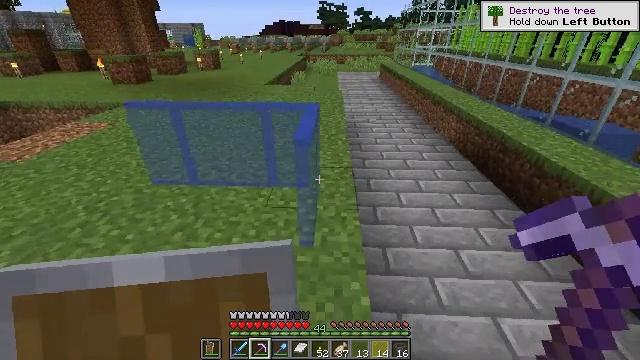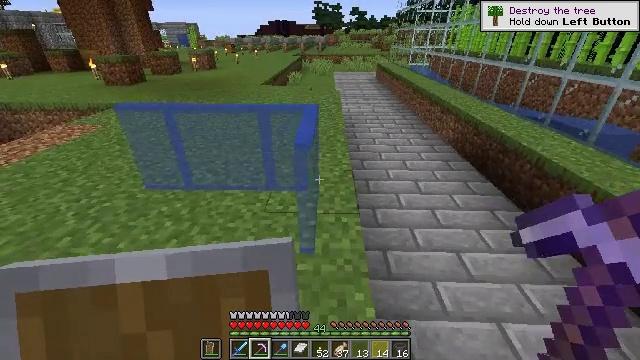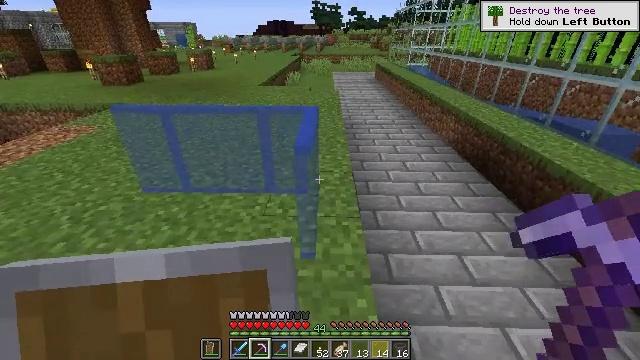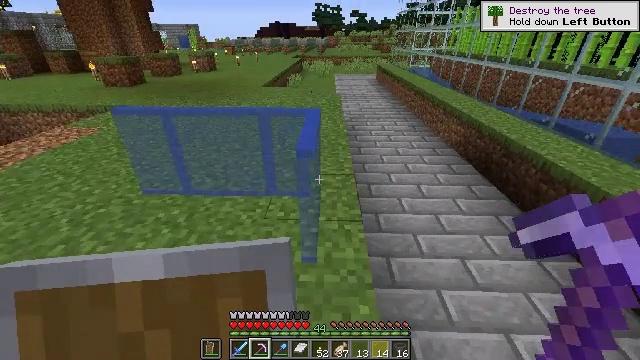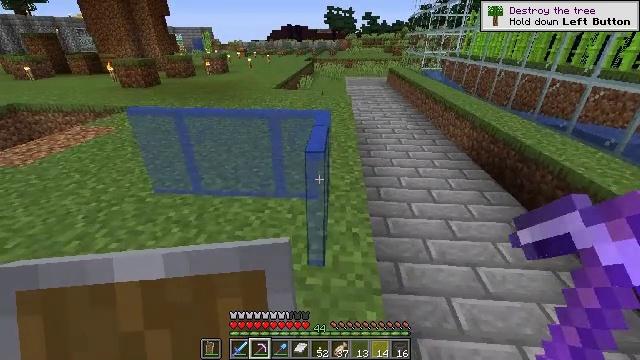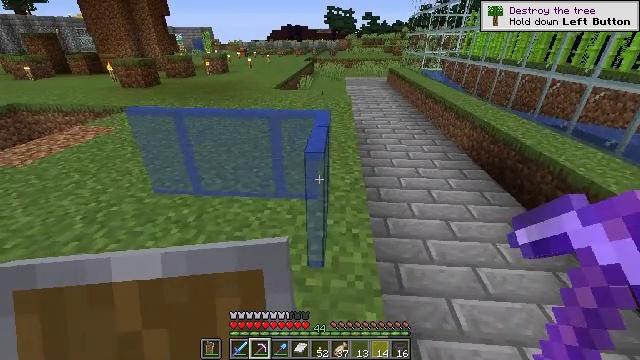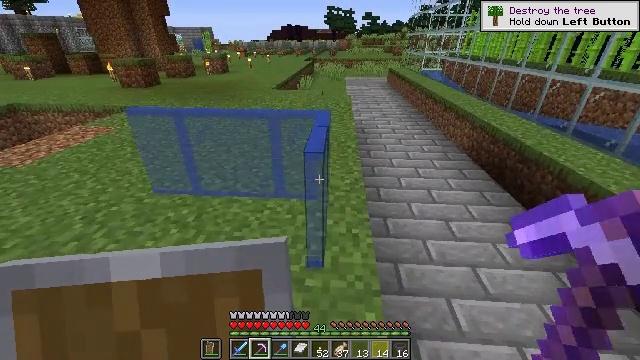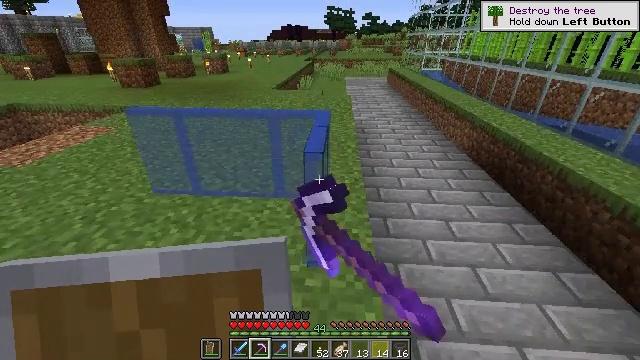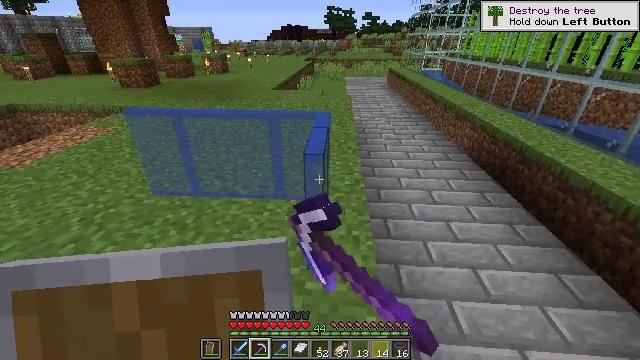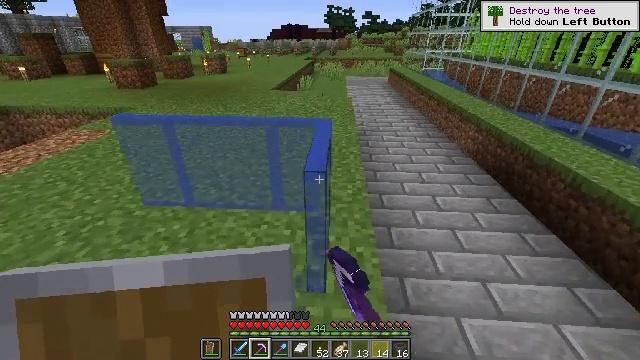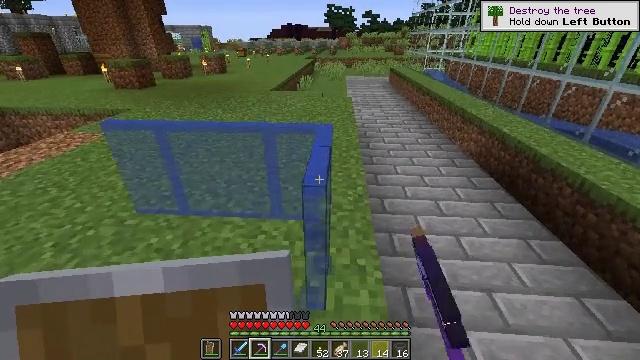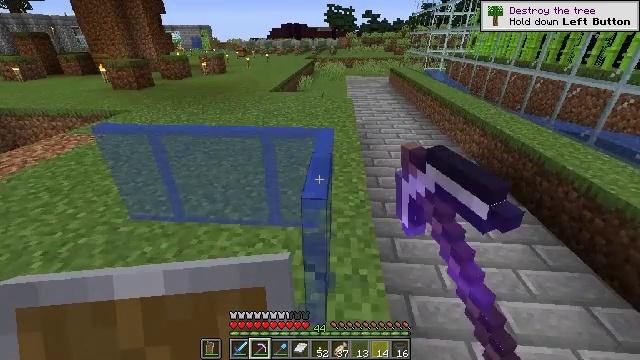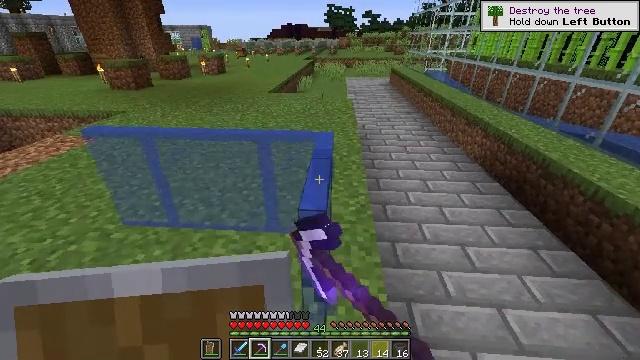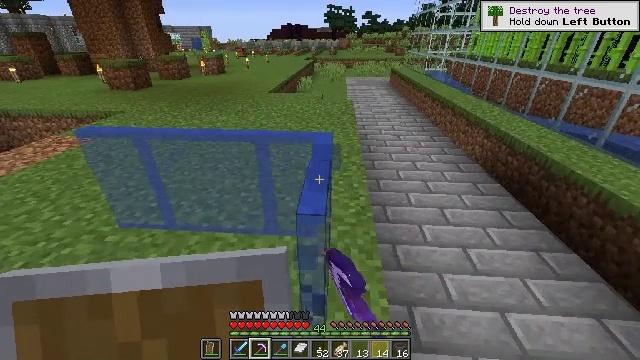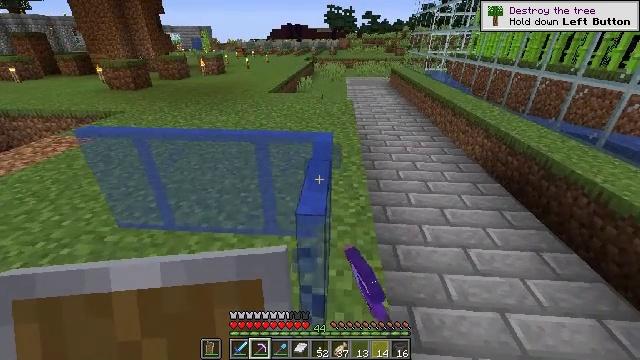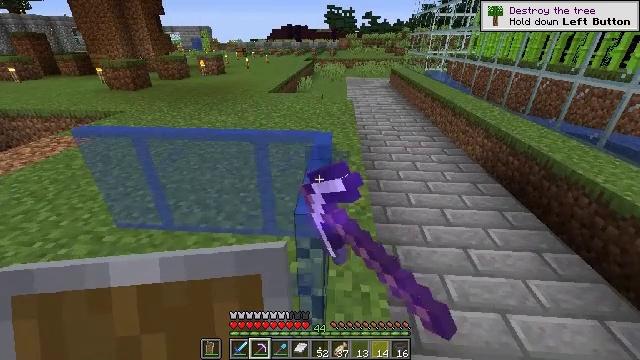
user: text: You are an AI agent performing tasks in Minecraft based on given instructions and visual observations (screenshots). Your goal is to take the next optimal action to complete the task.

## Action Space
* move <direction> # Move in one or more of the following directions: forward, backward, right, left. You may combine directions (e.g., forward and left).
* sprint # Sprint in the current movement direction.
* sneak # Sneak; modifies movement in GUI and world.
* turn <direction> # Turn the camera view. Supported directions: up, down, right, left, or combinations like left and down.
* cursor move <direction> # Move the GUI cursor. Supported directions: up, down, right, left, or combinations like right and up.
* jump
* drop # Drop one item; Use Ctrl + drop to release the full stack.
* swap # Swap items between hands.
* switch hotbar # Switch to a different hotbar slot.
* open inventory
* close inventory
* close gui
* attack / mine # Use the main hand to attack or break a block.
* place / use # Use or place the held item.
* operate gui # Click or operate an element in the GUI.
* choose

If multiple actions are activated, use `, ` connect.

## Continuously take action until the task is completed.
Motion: motion action
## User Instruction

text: Break the blue stained glass pane.
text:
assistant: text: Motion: no_op
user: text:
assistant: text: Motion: no_op
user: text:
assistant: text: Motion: no_op
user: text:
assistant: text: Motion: turn left
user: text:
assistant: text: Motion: no_op
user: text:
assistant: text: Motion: attack / mine
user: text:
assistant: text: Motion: attack / mine
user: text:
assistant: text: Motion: move forward, attack / mine
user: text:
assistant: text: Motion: move forward, attack / mine
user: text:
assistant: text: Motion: move forward, attack / mine
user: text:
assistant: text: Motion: attack / mine
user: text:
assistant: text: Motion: attack / mine
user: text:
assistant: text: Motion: attack / mine
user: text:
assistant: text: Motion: attack / mine
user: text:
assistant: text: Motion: attack / mine
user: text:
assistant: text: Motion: attack / mine
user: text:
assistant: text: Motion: attack / mine
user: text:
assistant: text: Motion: attack / mine
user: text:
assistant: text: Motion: attack / mine
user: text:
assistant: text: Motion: attack / mine
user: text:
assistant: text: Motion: attack / mine
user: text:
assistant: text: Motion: attack / mine
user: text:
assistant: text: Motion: attack / mine
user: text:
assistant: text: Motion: attack / mine
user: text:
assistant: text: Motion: attack / mine
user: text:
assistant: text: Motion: attack / mine
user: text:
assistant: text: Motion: attack / mine
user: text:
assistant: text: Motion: turn left, attack / mine
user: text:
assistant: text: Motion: turn left, attack / mine
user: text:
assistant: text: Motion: attack / mine